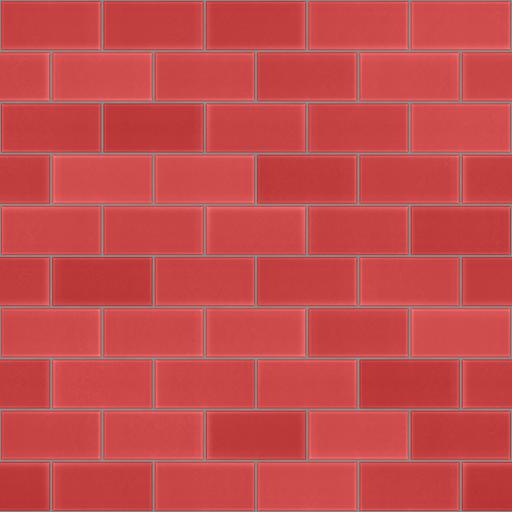
Tags: bathroom clean red smooth subway tiled tiles